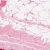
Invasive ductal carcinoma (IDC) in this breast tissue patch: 0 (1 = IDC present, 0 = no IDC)